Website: lowes
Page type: store-pickup
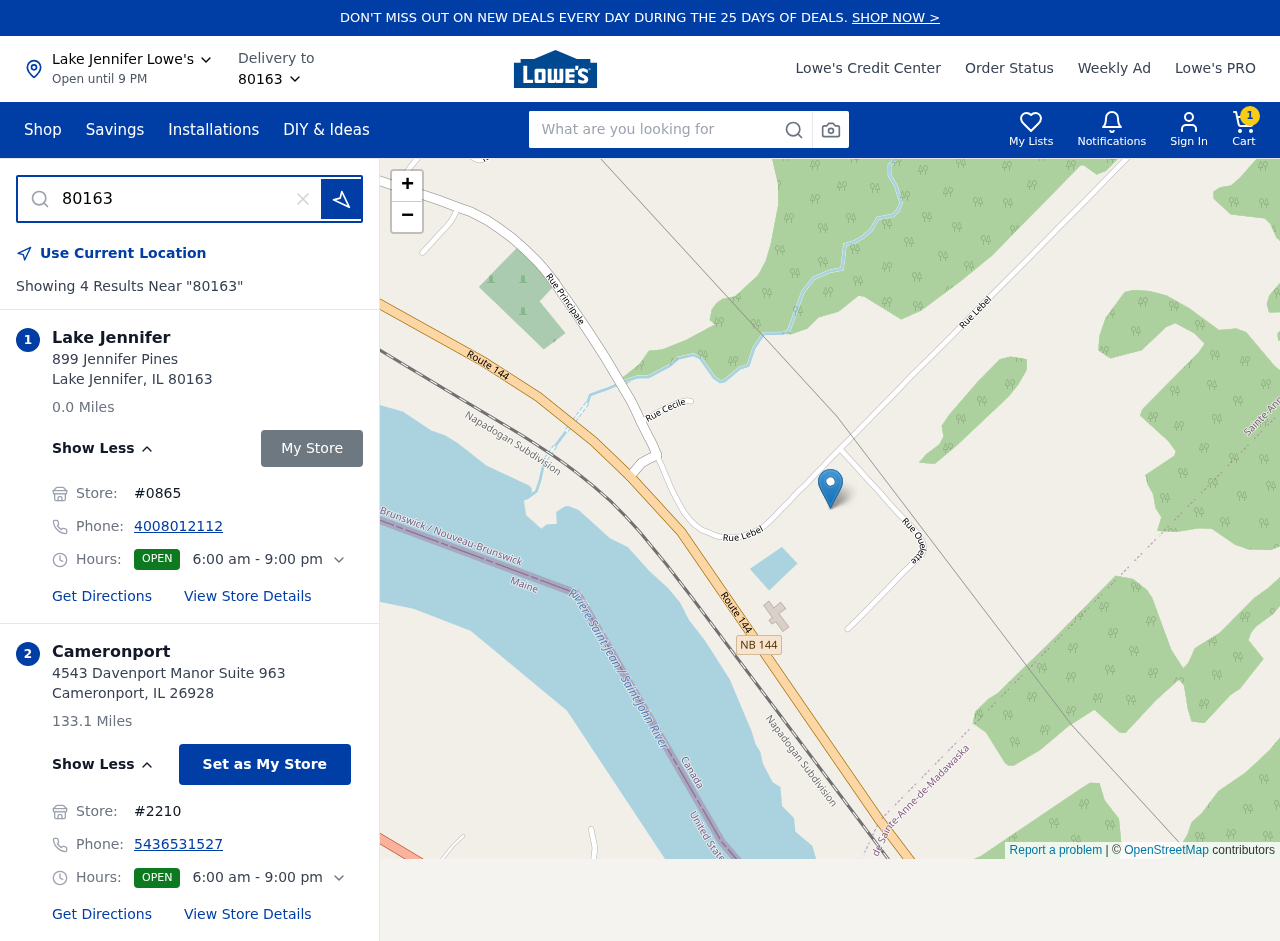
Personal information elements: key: PII_CITY
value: Lake Jennifer
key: PII_CITY2
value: Cameronport
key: PII_LOCATION1_STREET
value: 899 Jennifer Pines
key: PII_LOCATION2_POSTCODE
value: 26928
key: PII_LOCATION2_STREET
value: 4543 Davenport Manor Suite 963
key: PII_PHONE
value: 4008012112
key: PII_PHONE_ALT
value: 5436531527
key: PII_POSTCODE
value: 80163
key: PII_STATE_ABBR
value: IL
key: PII_POSTCODE3
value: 80163
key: PII_POSTCODE_FULL
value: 80163
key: PII_POSTCODE_NUMERIC
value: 80163
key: PII_STATE_ABBR2
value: IL
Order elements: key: ORDER_NUM_ITEMS
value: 1
Search elements: key: HEADER_SEARCH
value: What are you looking for
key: SEARCH_STORE_LOCATION
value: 80163